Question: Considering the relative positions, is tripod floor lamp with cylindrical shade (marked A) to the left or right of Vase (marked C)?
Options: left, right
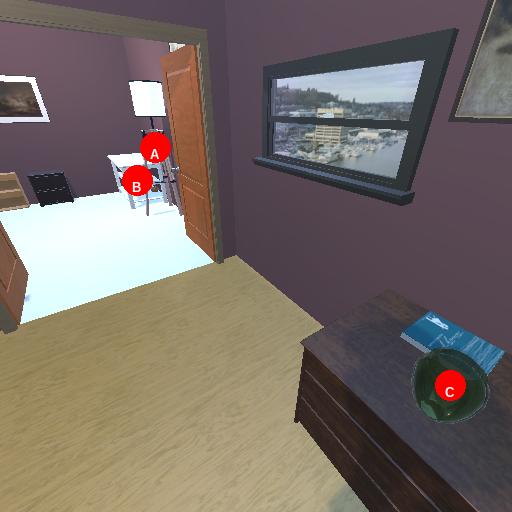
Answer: left